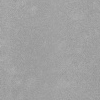
Atmospheric dust classification: dusty